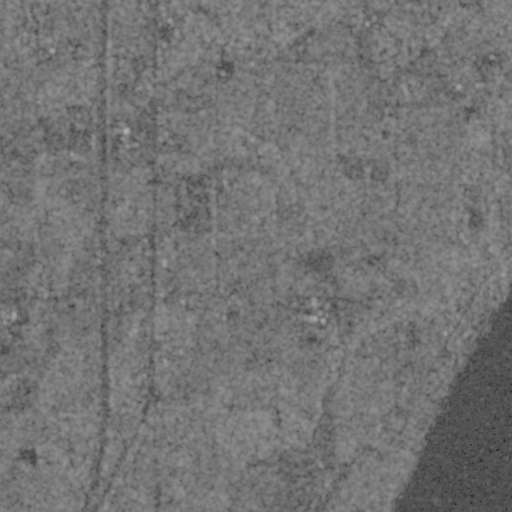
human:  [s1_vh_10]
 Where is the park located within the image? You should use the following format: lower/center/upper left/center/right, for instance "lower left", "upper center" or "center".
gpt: The park is located in the upper right of the image.
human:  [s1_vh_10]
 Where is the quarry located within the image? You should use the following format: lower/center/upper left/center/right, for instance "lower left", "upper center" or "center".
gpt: The quarry is located in the upper left of the image.
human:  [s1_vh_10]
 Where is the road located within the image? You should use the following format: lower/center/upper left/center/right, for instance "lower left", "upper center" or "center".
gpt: There is no road in the image.

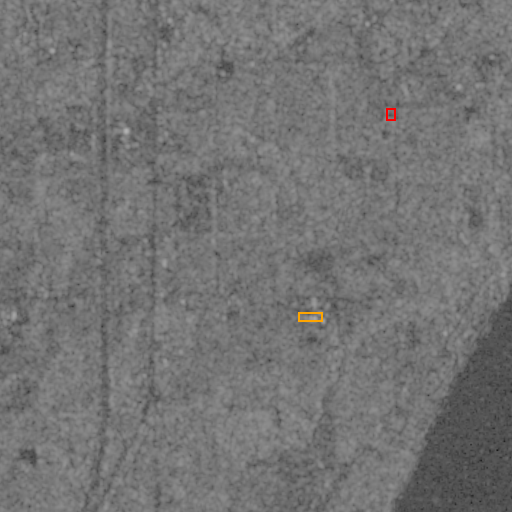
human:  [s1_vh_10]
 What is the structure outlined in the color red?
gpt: The structure outlined in red is a park.
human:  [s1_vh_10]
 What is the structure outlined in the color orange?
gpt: The structure outlined in orange is a building.
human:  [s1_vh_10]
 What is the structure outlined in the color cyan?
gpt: There is no cyan outline.